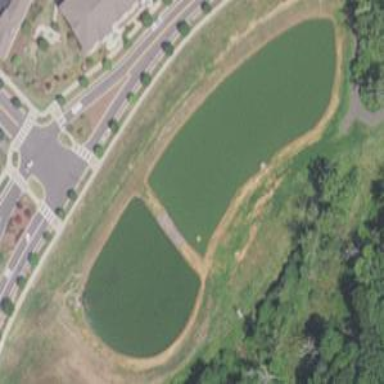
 creating natural and serene environment."